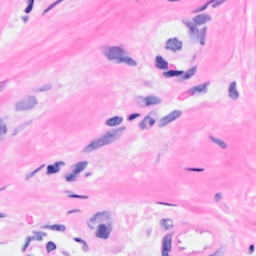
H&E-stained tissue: Breast